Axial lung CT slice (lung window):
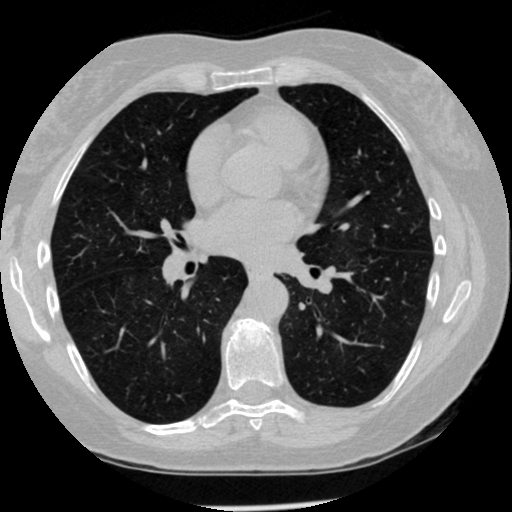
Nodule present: no